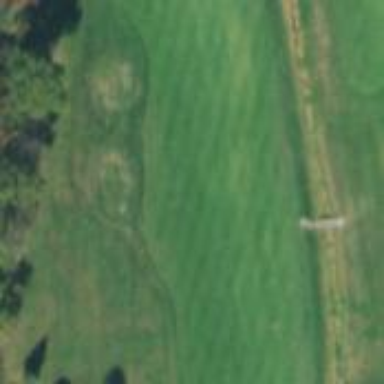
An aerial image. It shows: Grassy area designated as golf fairway.